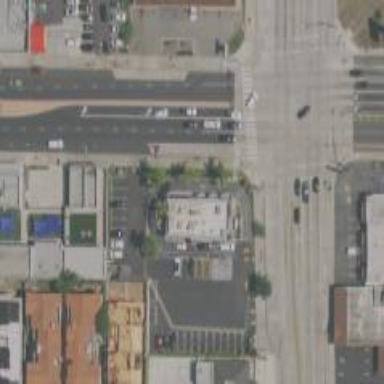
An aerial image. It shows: Parking area with asphalt surface.